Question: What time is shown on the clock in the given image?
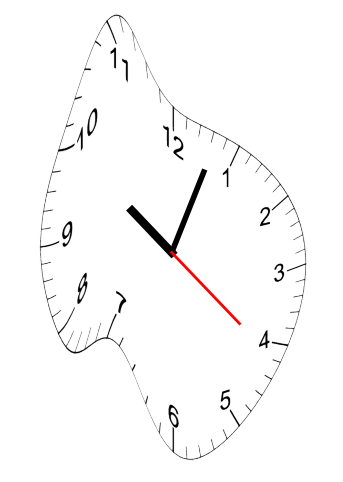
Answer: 10:03:21